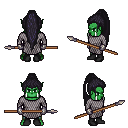
a pixel art fantasy rpg character, male body template, orc, green skin, chain mail, teal pants, raven extra-long topknot hairstyle, metal gloves, black shoes, spear, four views (front, back, left, right), 2x2 character sprite sheet, small pixel art, hard edges, no anti-aliasing